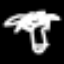
Label: palm tree